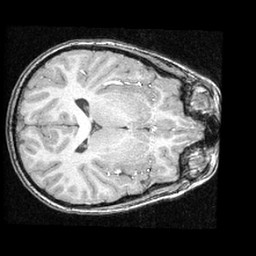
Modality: T1w
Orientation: axial
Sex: male
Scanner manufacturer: ge
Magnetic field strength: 1.5 T
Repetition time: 21 s
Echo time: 0.008 s